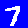
Digit: 7